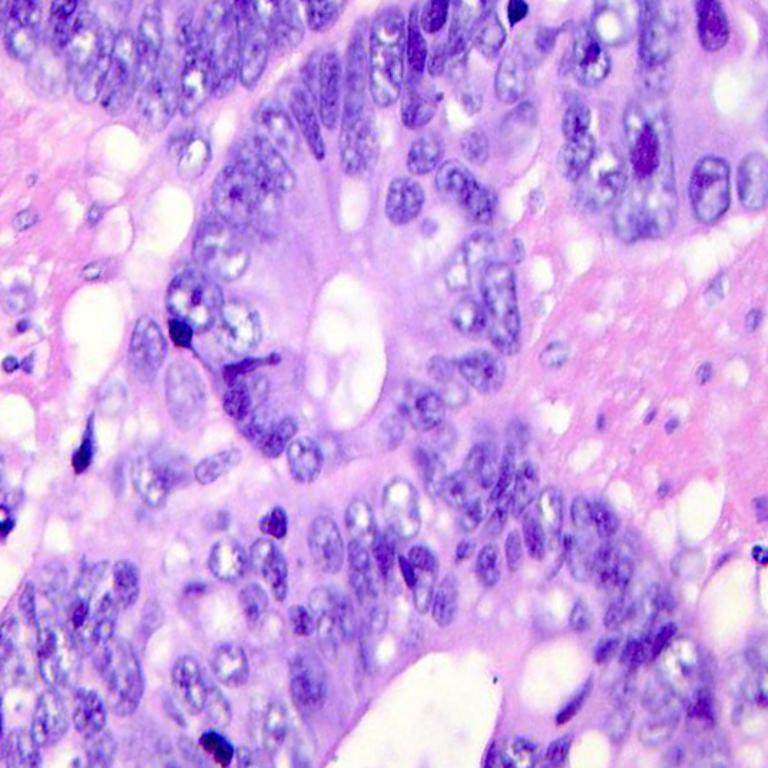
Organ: colon
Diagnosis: adenocarcinomas